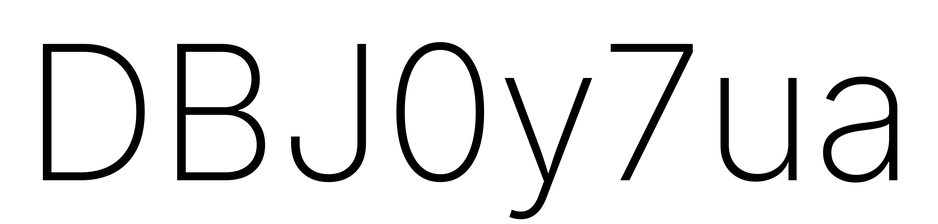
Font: Inter_ExtraLight